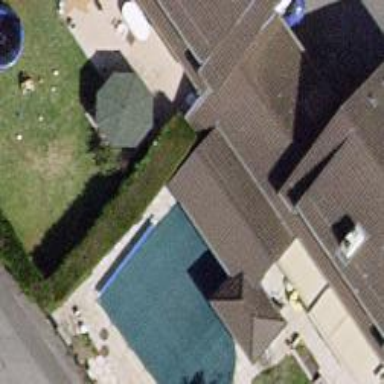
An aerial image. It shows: Swimming pool located in leisure land.